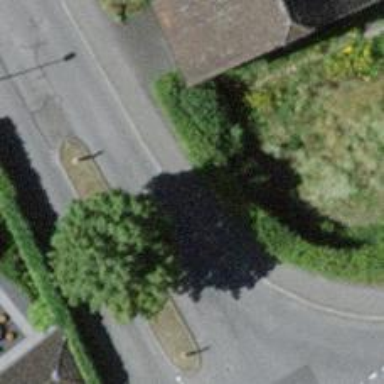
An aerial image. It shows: Sidewalk along the footway.